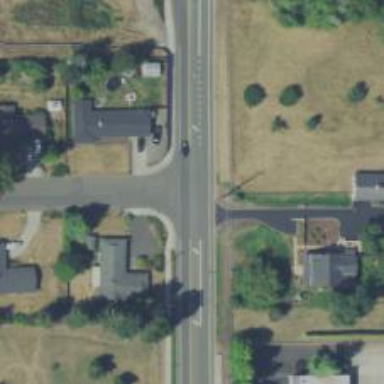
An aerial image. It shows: Tertiary road with sidewalk on the left.